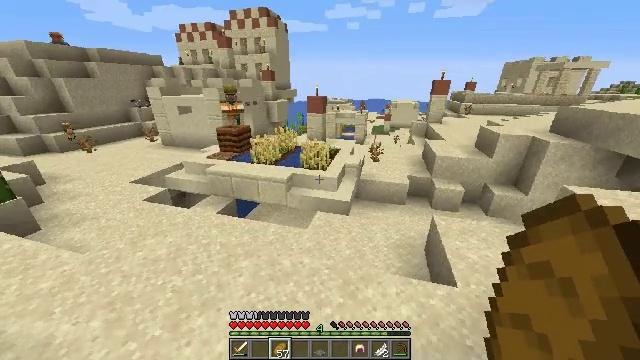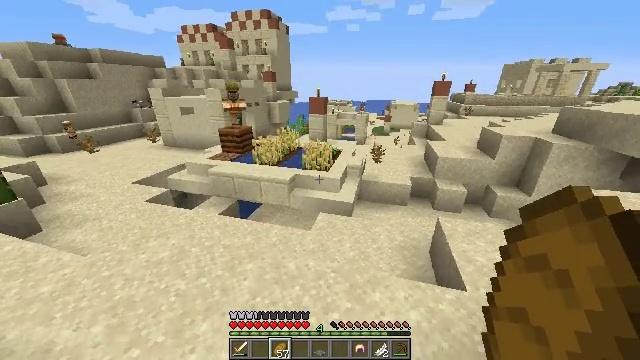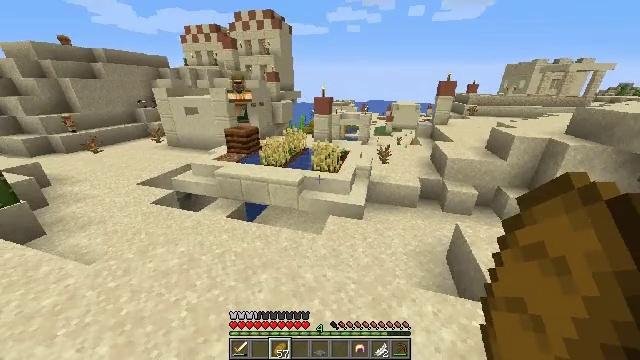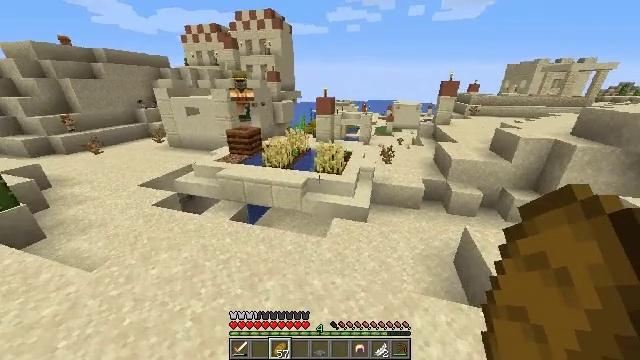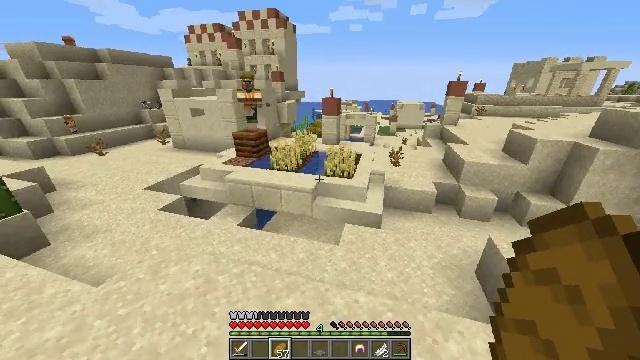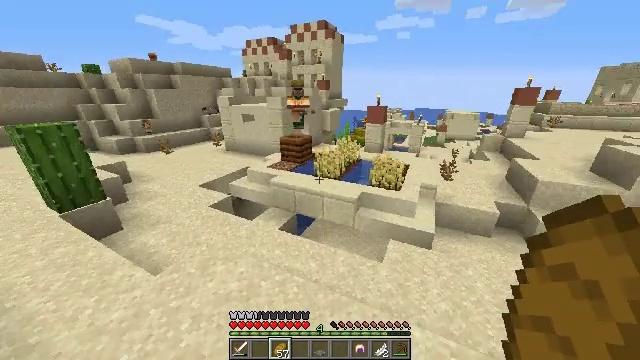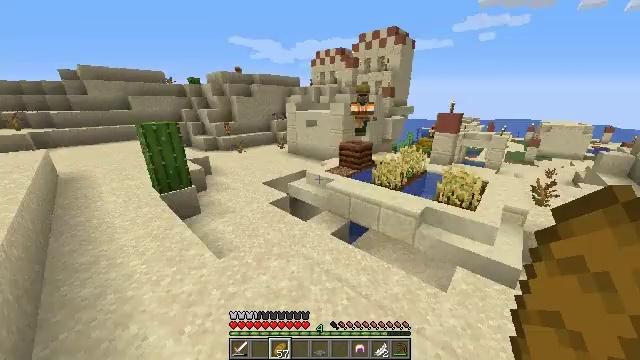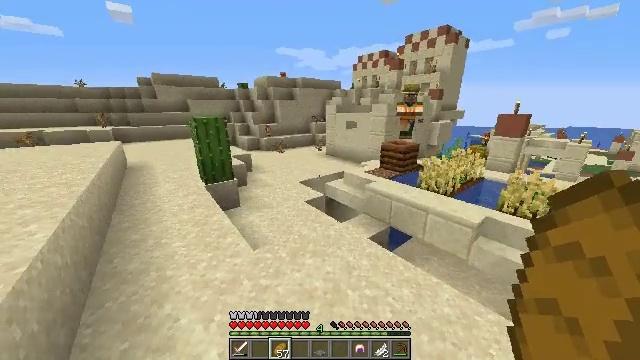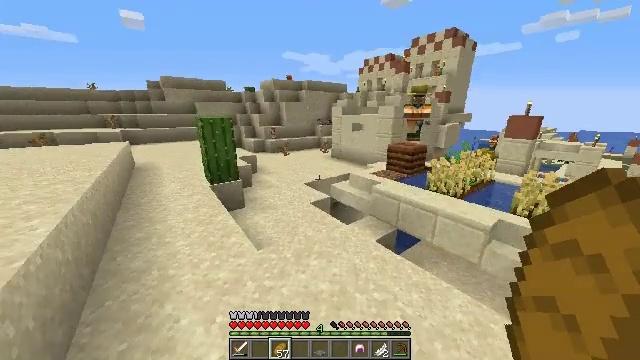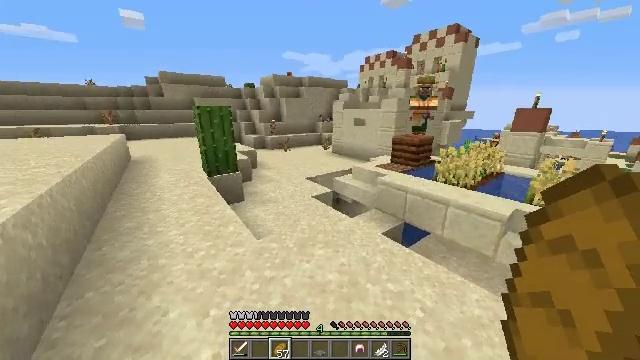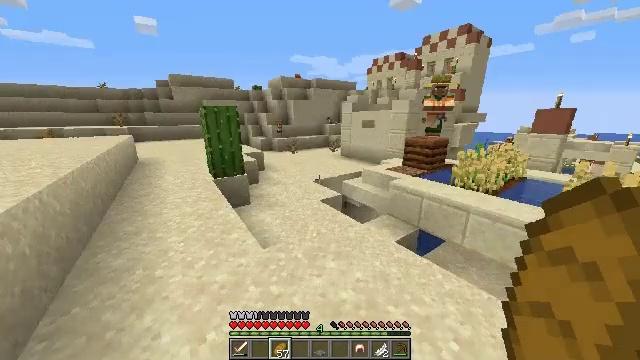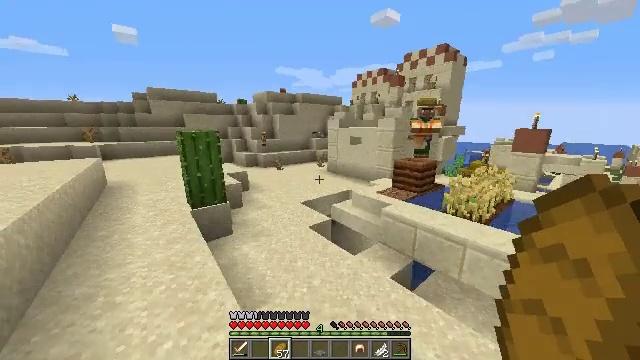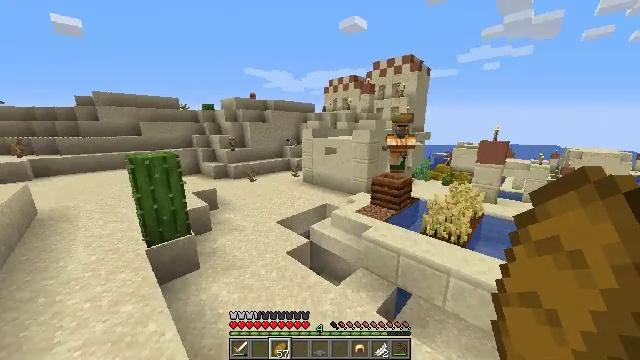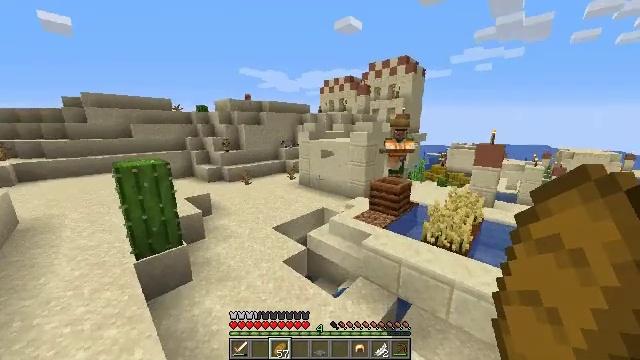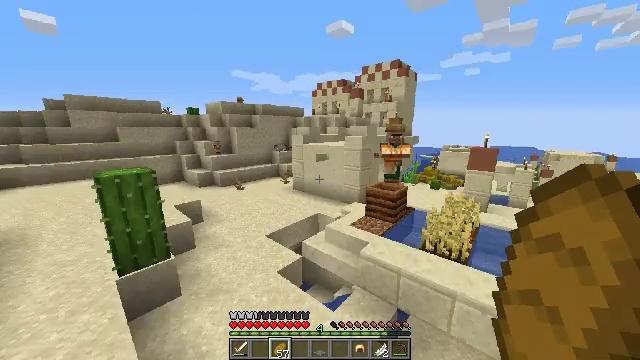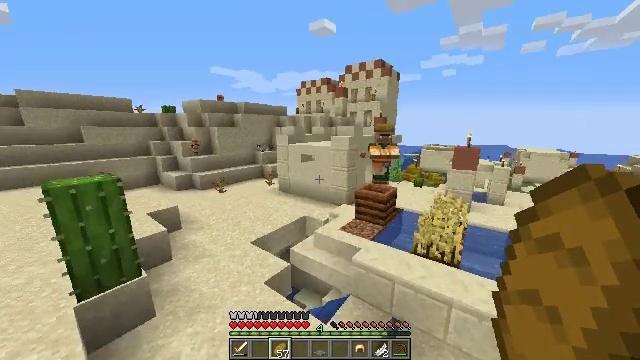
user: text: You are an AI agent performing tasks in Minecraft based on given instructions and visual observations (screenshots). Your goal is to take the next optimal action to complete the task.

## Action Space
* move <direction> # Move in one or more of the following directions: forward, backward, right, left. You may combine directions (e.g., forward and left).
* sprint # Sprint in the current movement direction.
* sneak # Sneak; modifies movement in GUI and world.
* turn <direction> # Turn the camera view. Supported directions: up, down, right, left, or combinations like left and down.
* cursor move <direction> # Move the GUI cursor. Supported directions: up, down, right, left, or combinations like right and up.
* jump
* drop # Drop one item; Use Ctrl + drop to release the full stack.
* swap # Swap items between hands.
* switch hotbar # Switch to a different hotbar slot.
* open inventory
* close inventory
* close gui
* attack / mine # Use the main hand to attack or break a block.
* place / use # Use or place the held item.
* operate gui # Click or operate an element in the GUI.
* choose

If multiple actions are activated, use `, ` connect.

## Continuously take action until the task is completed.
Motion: motion action
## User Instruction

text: Mine cactus from the desert.
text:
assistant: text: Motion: move forward and move left
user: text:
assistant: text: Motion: move forward and move left
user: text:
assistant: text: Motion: move forward and move left
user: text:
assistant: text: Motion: move forward and move left
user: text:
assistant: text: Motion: move forward and move left, turn left and up
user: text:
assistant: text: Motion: move forward and move left, turn left and up
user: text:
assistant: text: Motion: move forward and move left, turn left and up
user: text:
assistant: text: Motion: move forward and move left, turn left, jump
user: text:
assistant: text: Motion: move forward, jump
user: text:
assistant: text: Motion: move forward, turn left, jump
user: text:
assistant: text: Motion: move forward, turn right and up, jump
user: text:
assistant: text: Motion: move forward, turn right
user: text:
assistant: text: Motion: move forward, turn right
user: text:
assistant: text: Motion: move forward, turn right
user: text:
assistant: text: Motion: move forward, turn right
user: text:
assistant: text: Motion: move forward, turn right
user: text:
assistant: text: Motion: move forward
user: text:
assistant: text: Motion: move forward
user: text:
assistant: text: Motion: move forward, turn right
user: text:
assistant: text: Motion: move forward, turn right and up
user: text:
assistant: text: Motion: move forward, turn right and up
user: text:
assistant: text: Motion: move forward, turn right
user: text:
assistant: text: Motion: move forward, turn right and up
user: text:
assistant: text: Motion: move forward, turn right and up
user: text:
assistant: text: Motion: move forward, turn right
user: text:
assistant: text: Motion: move forward
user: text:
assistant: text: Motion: move forward
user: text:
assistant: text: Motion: move forward, jump
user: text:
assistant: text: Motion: move forward, jump
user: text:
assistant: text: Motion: move forward, jump